四年级 · 立体几何学
从右面观察下面的立体图形, 看到的图形是什么形状?

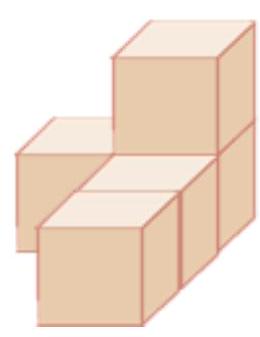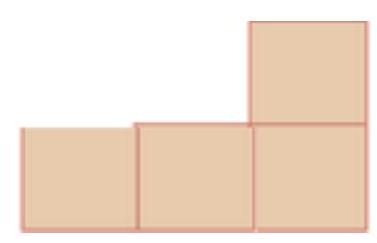
答案: 解

【详解】略